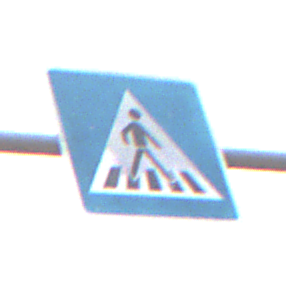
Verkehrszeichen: FussgaengerueberwegLinks
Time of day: SunriseSunset
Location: Outdoor (Nature)
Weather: PartlyCloudy
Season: NotSpecified
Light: Natural